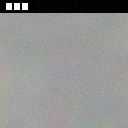
Screen state: on